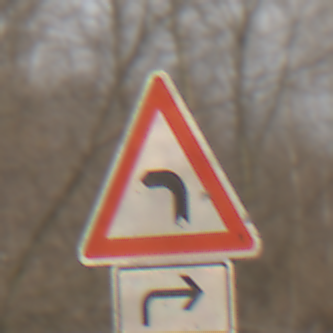
Verkehrszeichen: KurveLinks
Zusatzzeichen unten: RichtungsangabeDurchPfeile5
Umgebung: Outdoor, Nature
Tageszeit: MorningAfternoon
Wetter: PartlyCloudy
Licht: Natural
Jahreszeit: Winter
Kontrast: MediumContrast